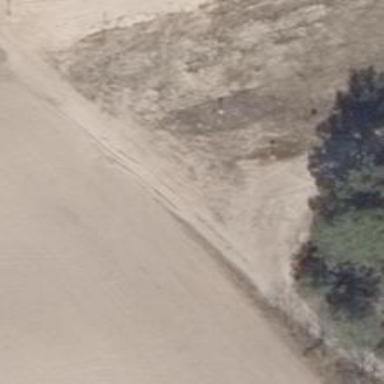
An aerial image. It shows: Sandy track with grade 5 track type.